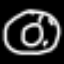
Label: donut